Field crop: maize
Growth stage: 2
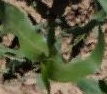
Species: maize